Field crop: maize
Growth stage: 2
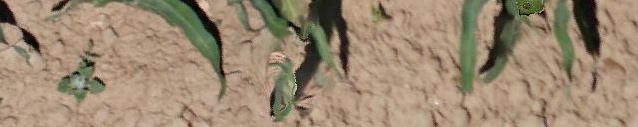
Species: maize